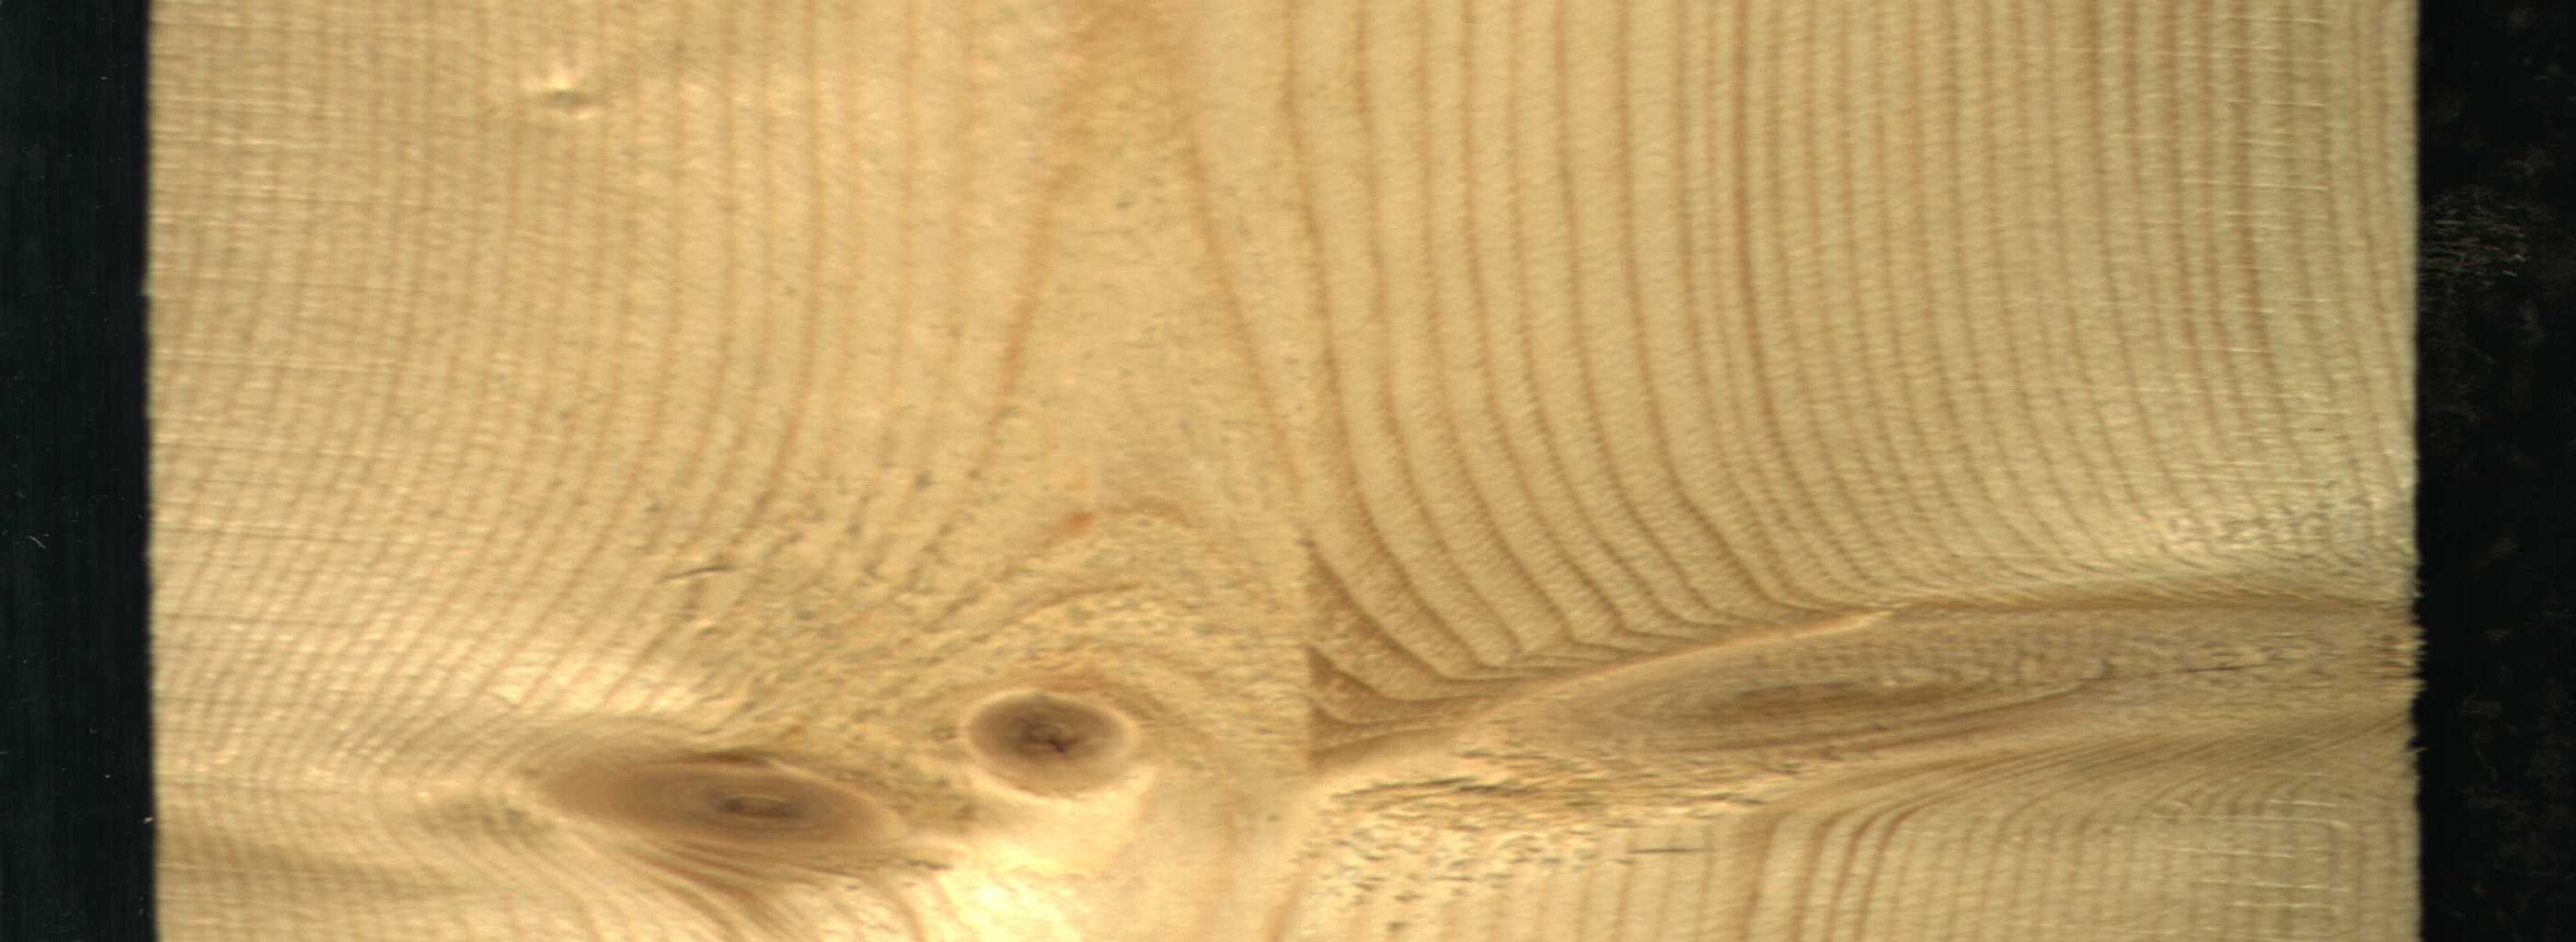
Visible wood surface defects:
Live_Knot
Live_Knot
Live_Knot